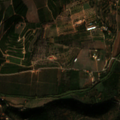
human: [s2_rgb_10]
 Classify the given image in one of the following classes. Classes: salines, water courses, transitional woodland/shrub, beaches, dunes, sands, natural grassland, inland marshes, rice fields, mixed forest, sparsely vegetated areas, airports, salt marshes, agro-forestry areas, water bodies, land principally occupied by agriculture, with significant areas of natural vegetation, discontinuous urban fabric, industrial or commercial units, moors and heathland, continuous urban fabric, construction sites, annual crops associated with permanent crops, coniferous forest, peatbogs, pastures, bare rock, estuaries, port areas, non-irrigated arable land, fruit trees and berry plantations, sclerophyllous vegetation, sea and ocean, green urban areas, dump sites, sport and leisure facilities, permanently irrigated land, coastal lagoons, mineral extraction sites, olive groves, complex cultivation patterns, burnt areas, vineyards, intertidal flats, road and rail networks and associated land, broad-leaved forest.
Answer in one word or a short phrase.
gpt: fruit trees and berry plantations